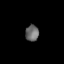
Tissue: lung
Cell type: Endothelial cells
Senescence score: 0.2067
Nuclear area (px): 215
Mean DAPI intensity: 103.4